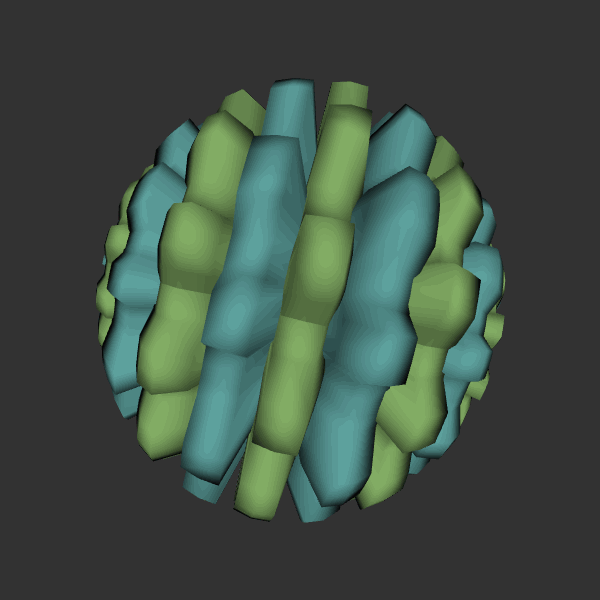
Background: dark